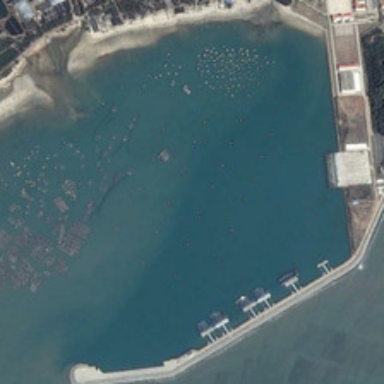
An empty circle port is near many buildings and green trees .